Current action and preconditions to check: path_clear

Your task: For each precondition in the list above, predict whether it will hold at this action.

Consider the current scene as observed from the mobile robot's camera, and analyze the predicted future states of all dynamic agents (e.g., people, animals, vehicles, or any moving entities) within the NEXT SECOND.

IMPORTANT: Only answer "very likely" if you are absolutely certain—based on strong, clear evidence—that a dynamic agent will violate the precondition in the predicted future state. Do NOT answer "very likely" for unlikely, ambiguous, or low-probability risks.

Ask yourself for each precondition: Is there a high probability, with clear and convincing evidence, that the predicted future states of any dynamic agent will interfere with the predicted future state of the currently executing action within the NEXT SECOND, causing that precondition to fail?

Assess the risk level based on these predictions. Use "likely" or "very likely" if motions create a clear risk of interference.

Use "neutral" or "improbable" if agents are nearby but their predicted paths are clearly diverging or non-conflicting.

Failure Risk Categories: "very improbable", "improbable", "neutral", "likely", "very likely"

Answer Format: Output ONLY the probability_of_failure value from these categories: "very improbable", "improbable", "neutral", "likely", "very likely"

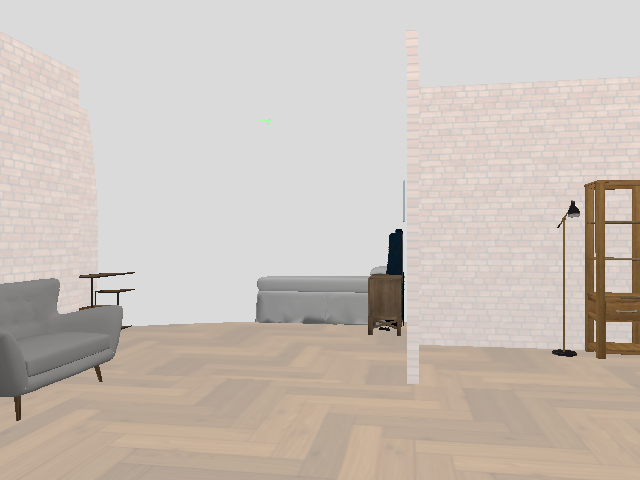

Answer: very improbable